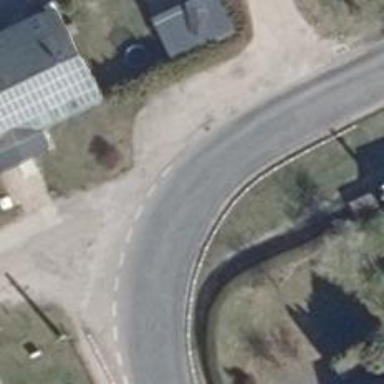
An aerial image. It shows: Secondary road with asphalt surface.